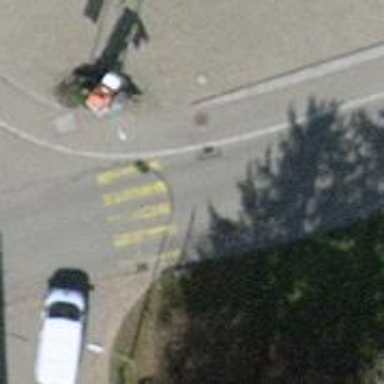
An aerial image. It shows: Uncontrolled zebra crossing on the road.